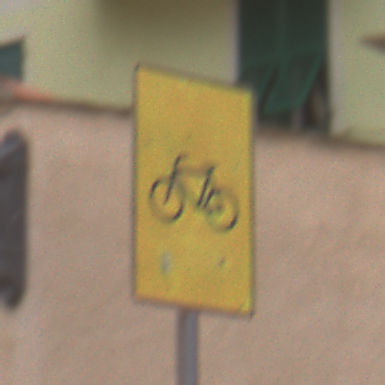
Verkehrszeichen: RadverkehrOhnePfeilsymbol
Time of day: Midday
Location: Outdoor (Urban)
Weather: Overcast
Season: NotSpecified
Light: Natural